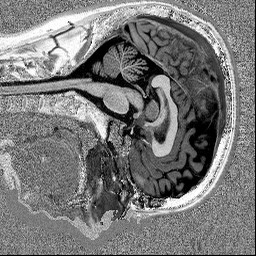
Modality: UNIT1
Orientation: sagittal
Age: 37
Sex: male
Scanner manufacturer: siemens
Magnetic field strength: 3 T
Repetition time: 5 s
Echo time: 0.00298 s